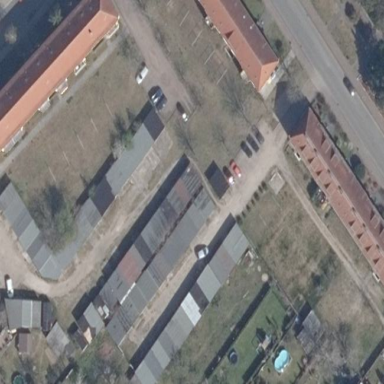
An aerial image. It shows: Area designated for garages.